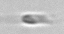
Label: flagellate_morphotype3